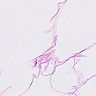
Metastatic tissue present: no